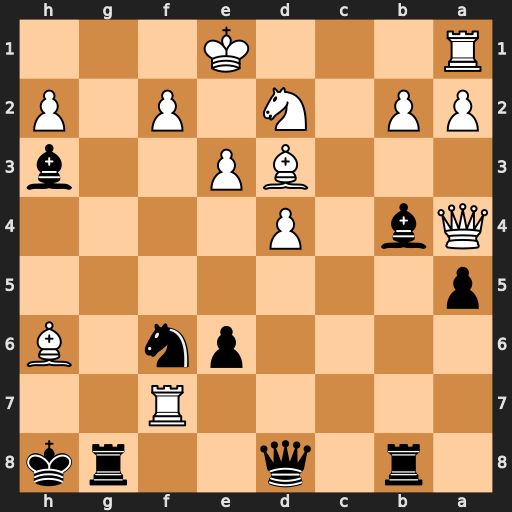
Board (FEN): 1r1q2rk/5R2/4pn1B/p7/Qb1P4/3BP2b/PP1N1P1P/R3K3
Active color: b
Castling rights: Q
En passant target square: -
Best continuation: Rg1+ Ke2 Bg4+ f3 Rg2+